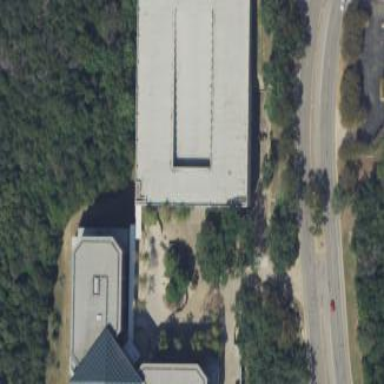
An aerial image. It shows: Parking garage.